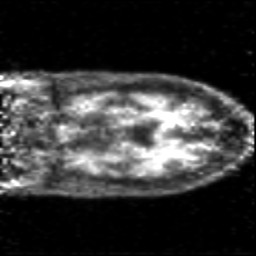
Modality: PET
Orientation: coronal
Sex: male
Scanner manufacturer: siemens